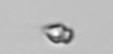
Label: Heterocapsa_rotundata